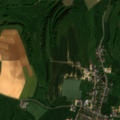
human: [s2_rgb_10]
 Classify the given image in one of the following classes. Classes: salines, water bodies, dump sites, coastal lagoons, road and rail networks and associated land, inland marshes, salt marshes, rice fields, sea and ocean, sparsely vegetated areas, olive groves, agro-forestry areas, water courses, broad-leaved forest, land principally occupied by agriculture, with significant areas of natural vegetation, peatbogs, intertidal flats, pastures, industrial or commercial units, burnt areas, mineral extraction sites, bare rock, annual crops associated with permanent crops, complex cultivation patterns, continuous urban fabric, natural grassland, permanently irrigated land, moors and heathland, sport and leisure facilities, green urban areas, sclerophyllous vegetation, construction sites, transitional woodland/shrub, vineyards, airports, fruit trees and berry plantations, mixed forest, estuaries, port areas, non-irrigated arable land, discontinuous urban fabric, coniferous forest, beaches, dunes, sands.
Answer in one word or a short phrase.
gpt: discontinuous urban fabric, pastures, complex cultivation patterns, land principally occupied by agriculture, with significant areas of natural vegetation